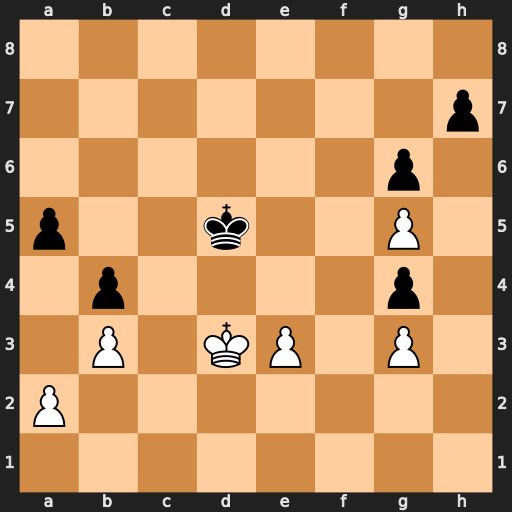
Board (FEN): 8/7p/6p1/p2k2P1/1p4p1/1P1KP1P1/P7/8
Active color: w
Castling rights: -
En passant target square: -
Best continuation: e4+ Kc5 Ke3